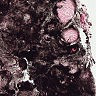
Metastatic tissue present: no